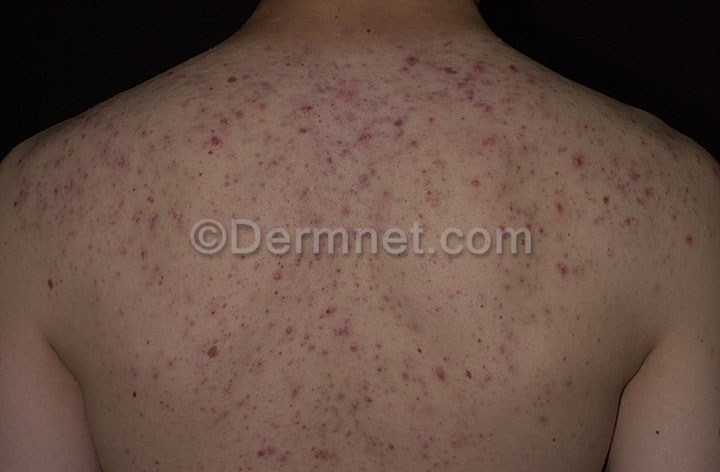
Disease: Acne and Rosacea Photos